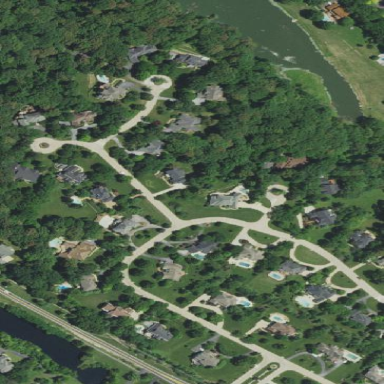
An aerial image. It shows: Single-family residential area.